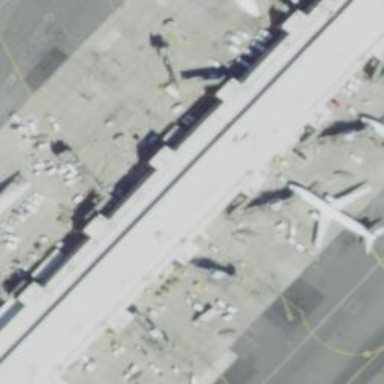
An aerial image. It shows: Airport gate.